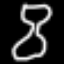
Label: hourglass